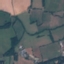
Land use / land cover: Pasture